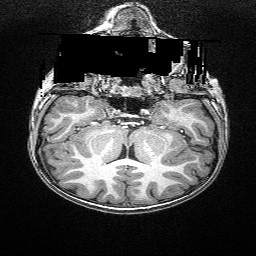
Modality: T1w
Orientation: sagittal